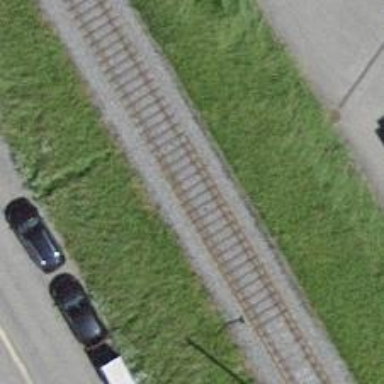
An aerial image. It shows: Railway bridge with electrified contact lines.